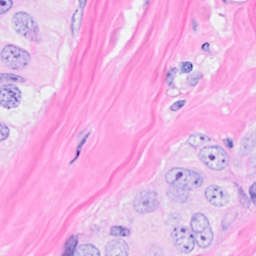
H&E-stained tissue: Breast